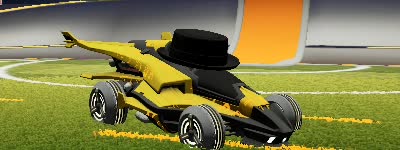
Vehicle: aftershock